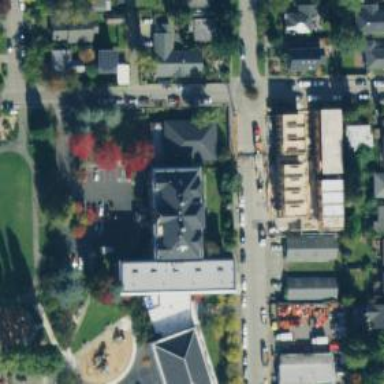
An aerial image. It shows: Community center building.